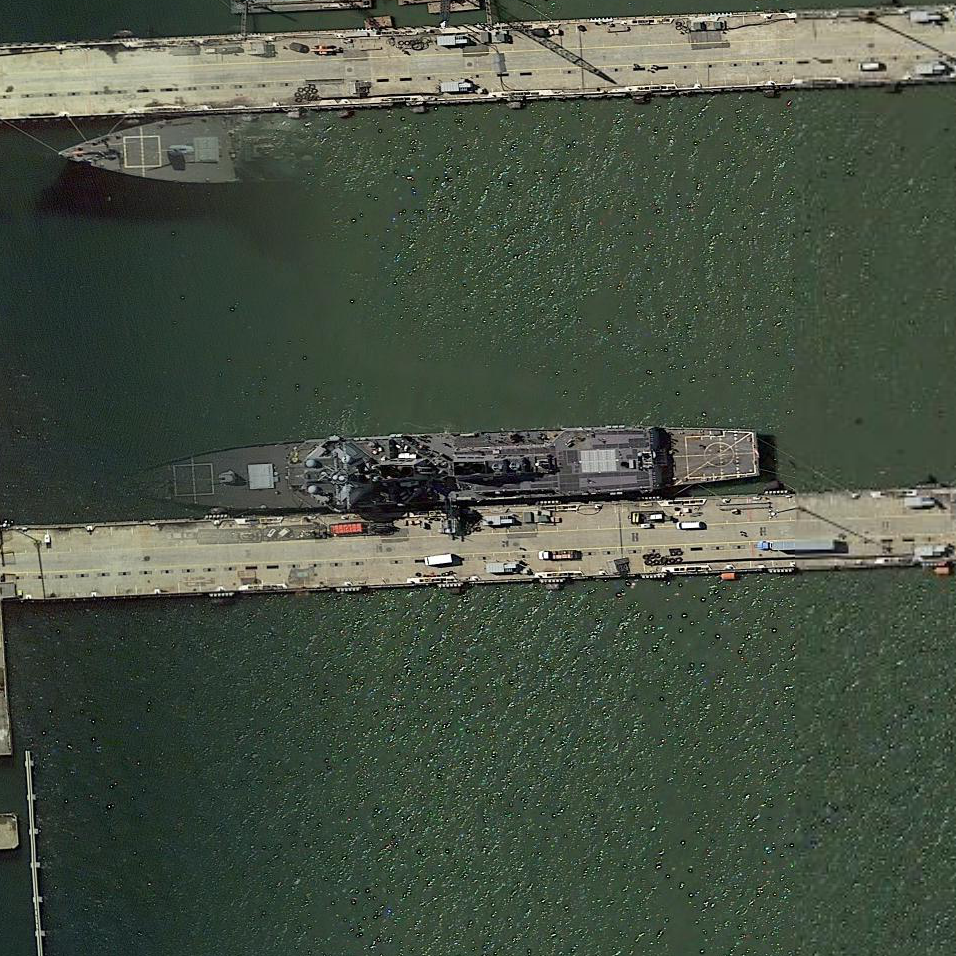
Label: destroyer